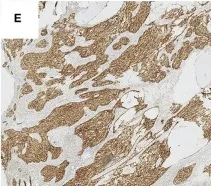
(E) Histopathological features: nuclear and cytoplasmic immunohistochemical reaction with beta-katenin.
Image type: pathology (immunostaining)